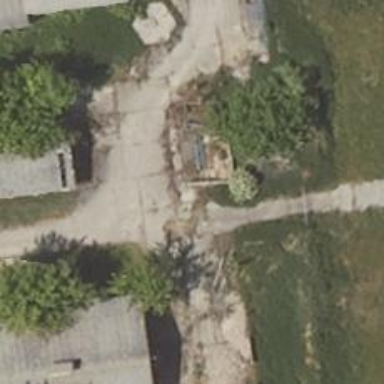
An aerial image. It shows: Concrete driveway designated as service road.